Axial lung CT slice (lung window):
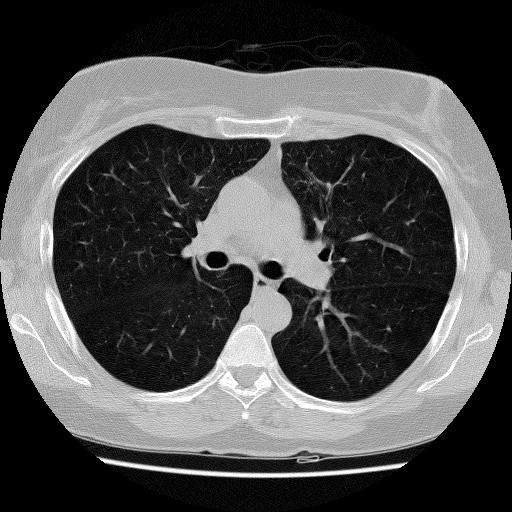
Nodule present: no